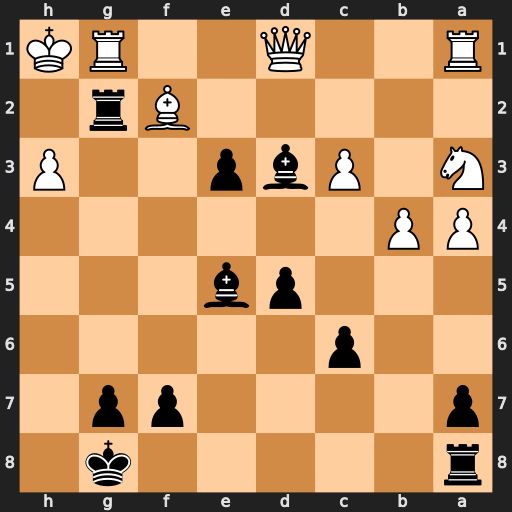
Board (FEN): r5k1/p4pp1/2p5/3pb3/PP6/N1Pbp2P/5Br1/R2Q2RK
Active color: b
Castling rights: -
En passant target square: -
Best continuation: Rh2#